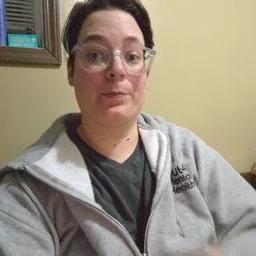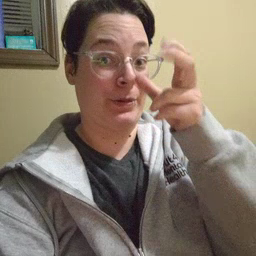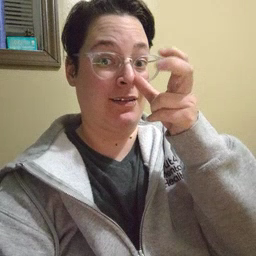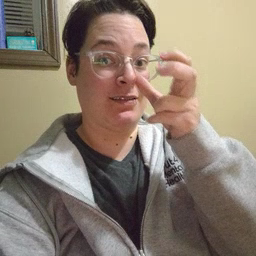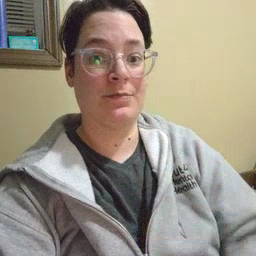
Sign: bug